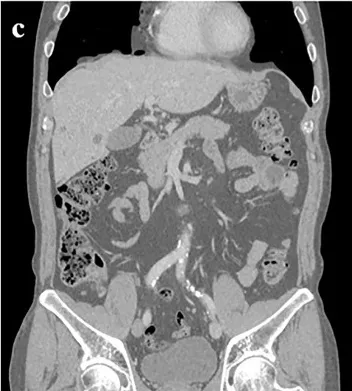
However, these findings had almost completely disappeared on abdominal CT taken at the outpatient clinic (C-D).
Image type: radiology (ct)